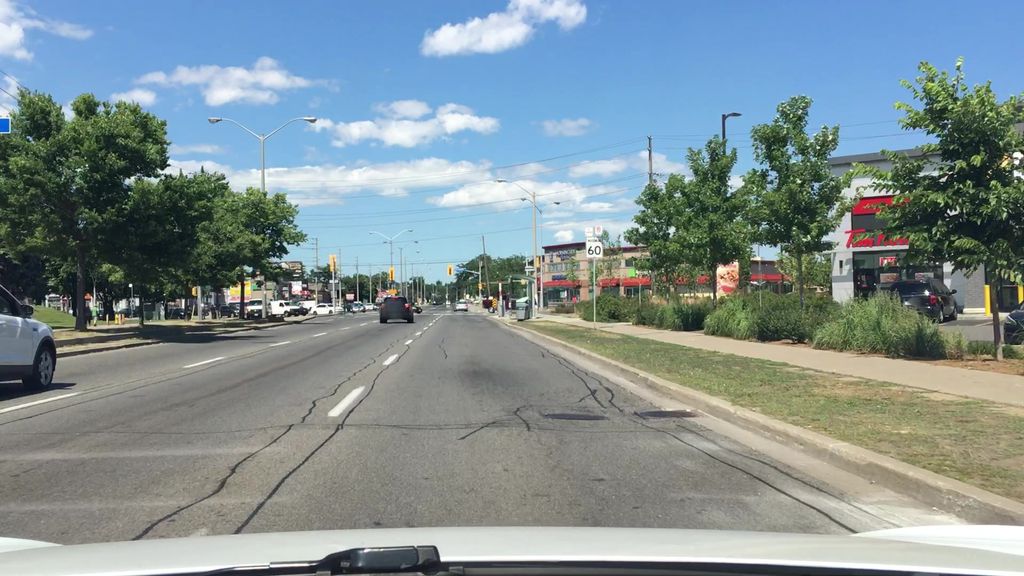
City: toronto